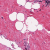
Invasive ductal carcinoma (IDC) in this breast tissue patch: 0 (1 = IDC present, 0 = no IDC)